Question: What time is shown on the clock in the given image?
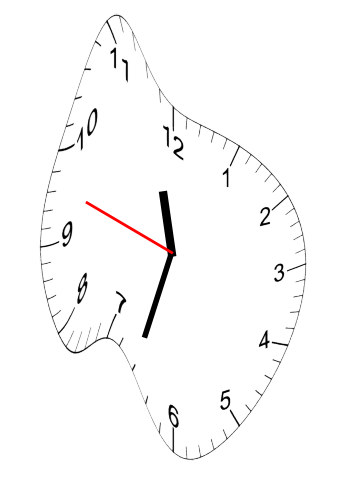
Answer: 11:32:48